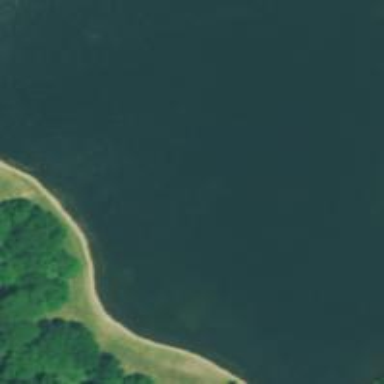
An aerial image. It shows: Beautiful lake surrounded by nature.